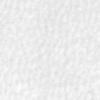
Label: no_change